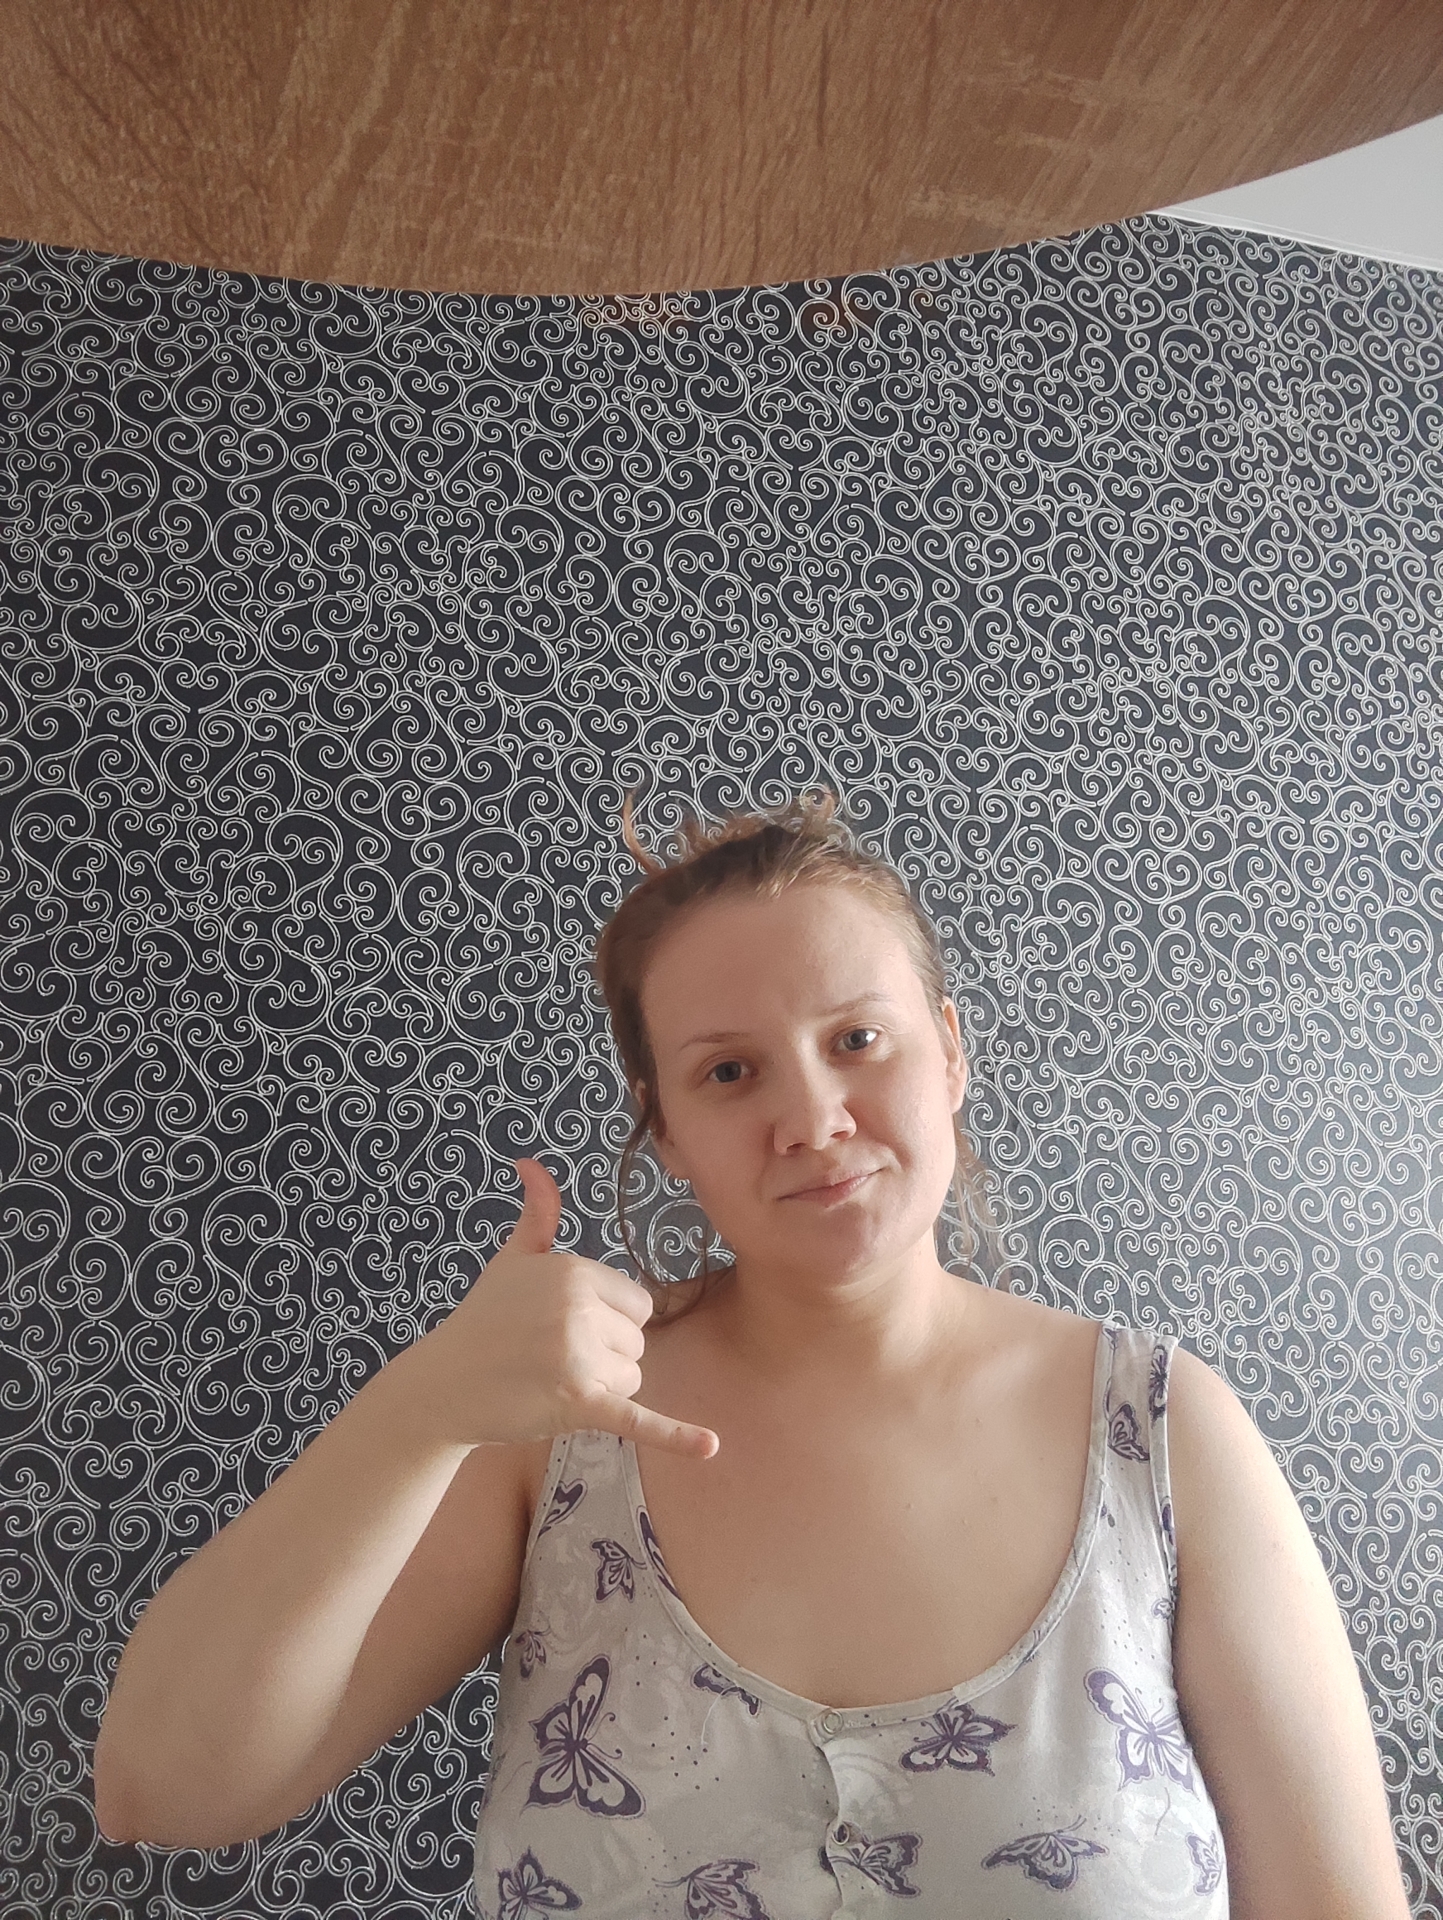
Label: clear